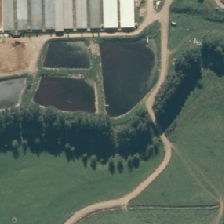
Land cover: lake_pond